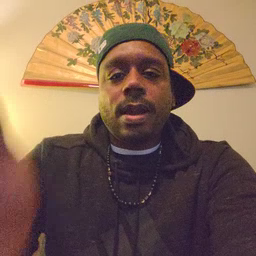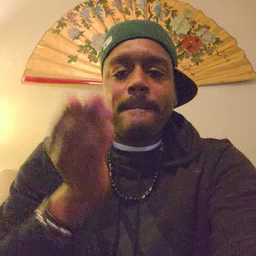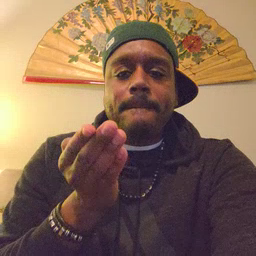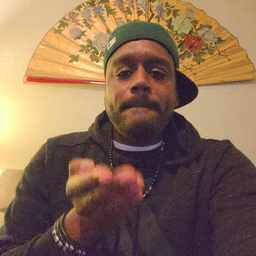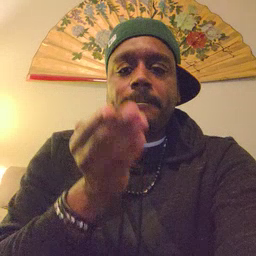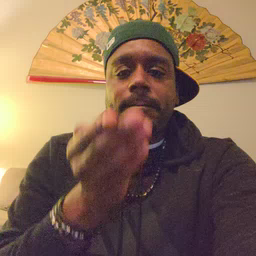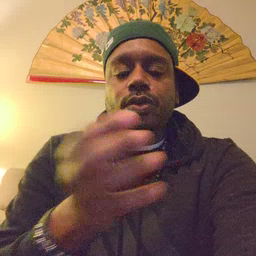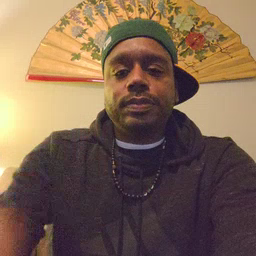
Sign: boat